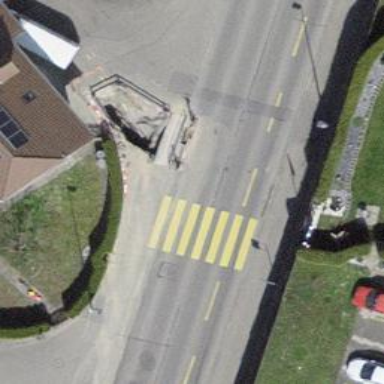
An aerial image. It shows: Pedestrian crossing with zebra markings on footway.